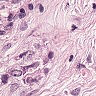
Metastatic tissue present: yes